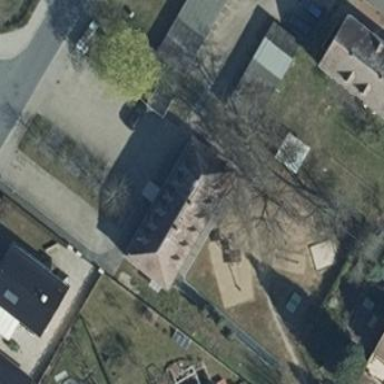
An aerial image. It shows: Residential building.